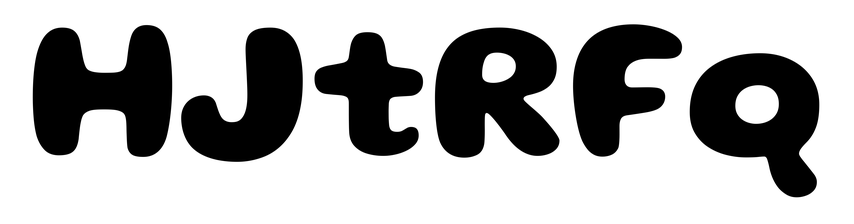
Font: Gluten_Bold